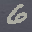
Label: 6